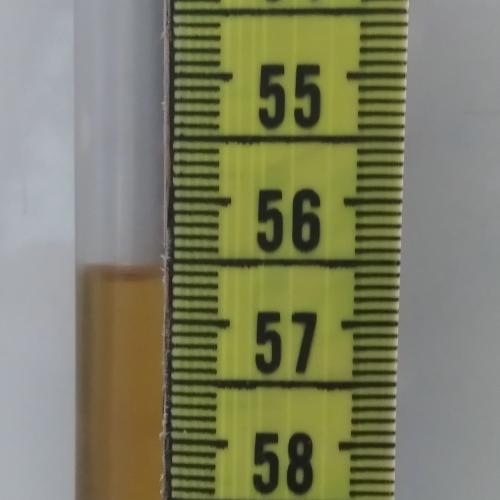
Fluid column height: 56.6 cm